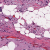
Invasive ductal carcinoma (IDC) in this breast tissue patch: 1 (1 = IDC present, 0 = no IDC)